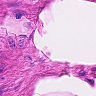
Metastatic tissue present: no